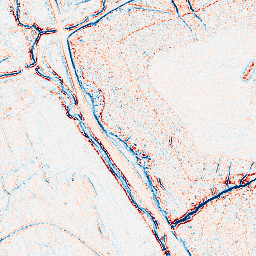
Category: edge_preserving
Decomposition family: anisotropic_diffusion
Decomposition parameters: iterations: 5
kappa: 10
gamma: 0.05
Upsampling method: linear_exact
Upsampling parameters: scale: 2
Upsampling scale: 2